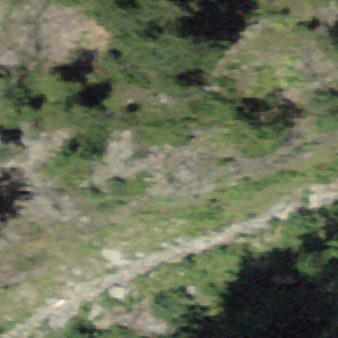
Label: other